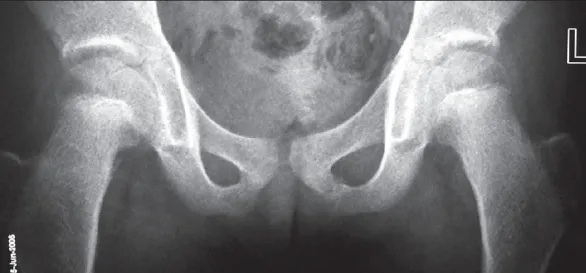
Radiograph of both hips shows severe coxa valga.
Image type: radiology (x_ray)